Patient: sex F, age 43
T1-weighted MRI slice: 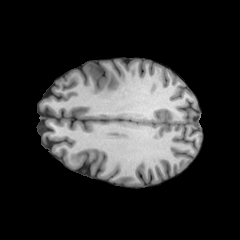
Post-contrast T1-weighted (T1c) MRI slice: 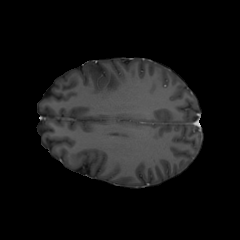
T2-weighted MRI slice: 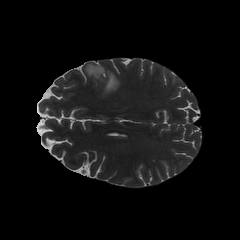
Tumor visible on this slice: yes
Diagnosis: Oligodendroglioma, IDH-mutant, 1p/19q-codeleted
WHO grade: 2